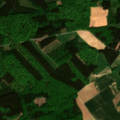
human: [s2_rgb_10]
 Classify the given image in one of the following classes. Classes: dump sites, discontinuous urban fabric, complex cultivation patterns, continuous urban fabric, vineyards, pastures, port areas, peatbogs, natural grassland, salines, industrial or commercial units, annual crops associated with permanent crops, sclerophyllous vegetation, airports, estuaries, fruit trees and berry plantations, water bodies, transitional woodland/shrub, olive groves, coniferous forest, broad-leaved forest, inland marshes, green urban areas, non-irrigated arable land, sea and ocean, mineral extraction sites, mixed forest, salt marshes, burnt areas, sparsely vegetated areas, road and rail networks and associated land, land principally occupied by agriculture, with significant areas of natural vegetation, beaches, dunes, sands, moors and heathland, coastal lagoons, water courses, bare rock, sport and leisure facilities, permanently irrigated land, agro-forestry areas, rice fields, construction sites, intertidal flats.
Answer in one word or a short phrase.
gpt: complex cultivation patterns, broad-leaved forest, coniferous forest, mixed forest